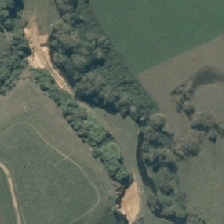
Land cover: deciduous_hardwood